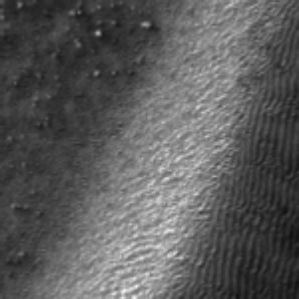
Label: frost